Interaction volume radius: 5 \u00c5
Interaction volume height: 15 \u00c5
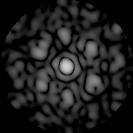
Disorder parameter: 0.7112